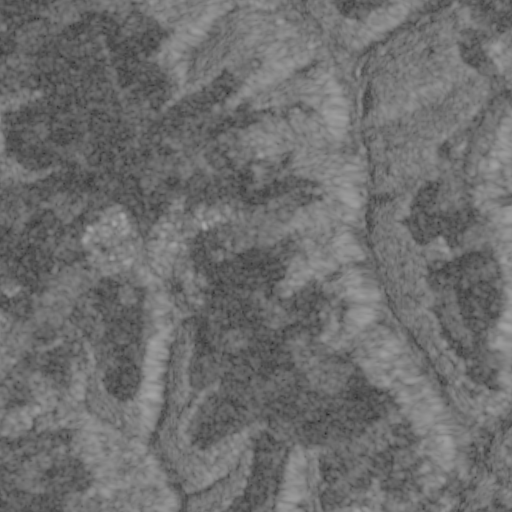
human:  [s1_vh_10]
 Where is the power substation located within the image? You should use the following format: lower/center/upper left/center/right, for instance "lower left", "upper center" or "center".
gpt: The power substation is located in the lower right of the image.
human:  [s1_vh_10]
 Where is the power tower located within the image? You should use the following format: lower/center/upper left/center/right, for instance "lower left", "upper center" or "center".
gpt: The power tower is located in the lower right of the image.
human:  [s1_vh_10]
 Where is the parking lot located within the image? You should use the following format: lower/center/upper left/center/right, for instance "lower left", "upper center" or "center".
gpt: There is no parking lot in the image.

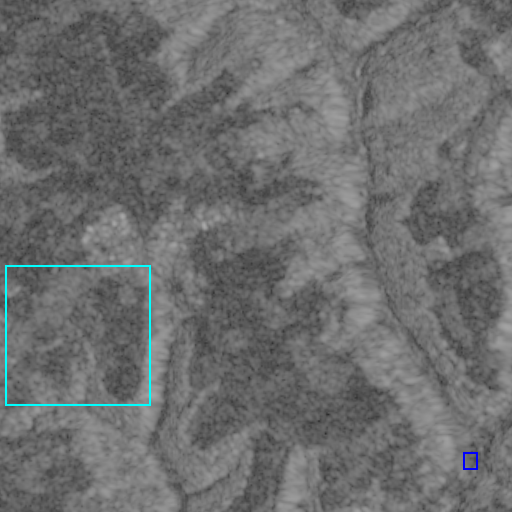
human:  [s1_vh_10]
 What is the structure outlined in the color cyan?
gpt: The structure outlined in cyan is a crop field.
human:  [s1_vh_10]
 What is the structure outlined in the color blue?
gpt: The structure outlined in blue is a park.
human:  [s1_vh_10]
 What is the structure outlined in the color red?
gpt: There is no red outline.